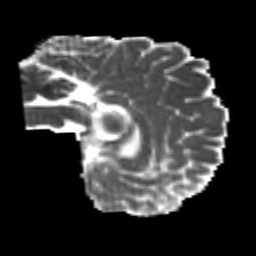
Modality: MD
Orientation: sagittal
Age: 23
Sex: male
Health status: healthy
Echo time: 0.074 s